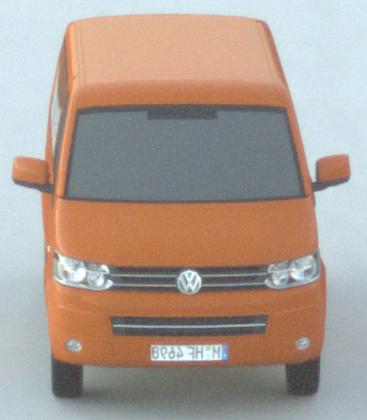
Make: VW Commercial Vehicles (Nutzfahrzeuge)
Model: T5 Multivan 2.0
Detailed model: T5 Multivan
Model produced from: 2009/09
Model produced until: 2013/06
Doors: 4
Color: orange
Road condition: dry road
Daytime: sunrise or sunset
Contrast: low contrast